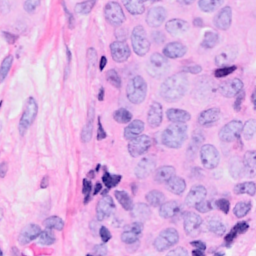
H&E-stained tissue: Breast